Question: What is the measurement shown in the image?
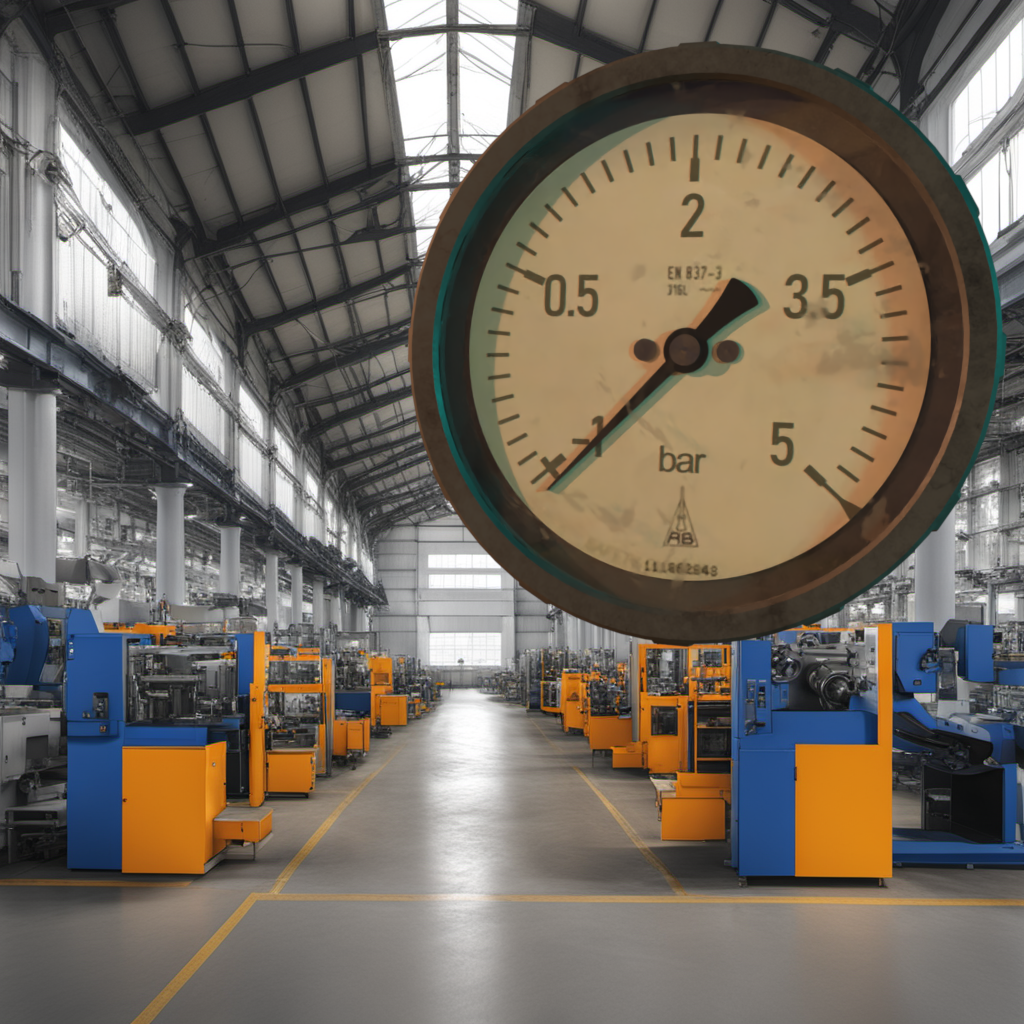
Answer: The result is -1.14
Question: What is the range of this measurement?
Answer: The range is from -1 to 5
Question: What is the minimum and maximum reading range of this measurement?
Answer: The minimum value is -1 and the maximum value is 5